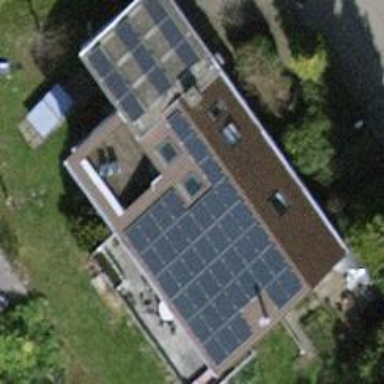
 generating electricity from 49 solar modules."